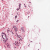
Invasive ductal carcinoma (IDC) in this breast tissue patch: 0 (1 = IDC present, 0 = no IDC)